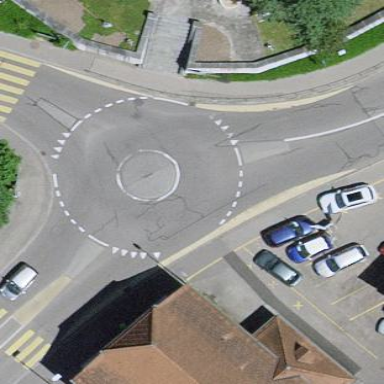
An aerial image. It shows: Primary highway intersecting roundabout.